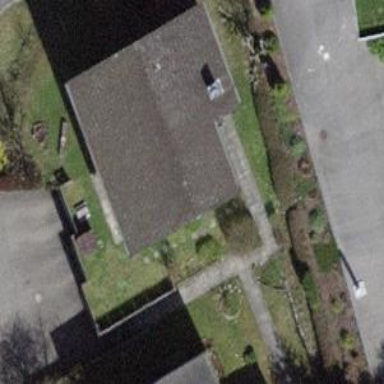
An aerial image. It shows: Building with tile roof.